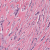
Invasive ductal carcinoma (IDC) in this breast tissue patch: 1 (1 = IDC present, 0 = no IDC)